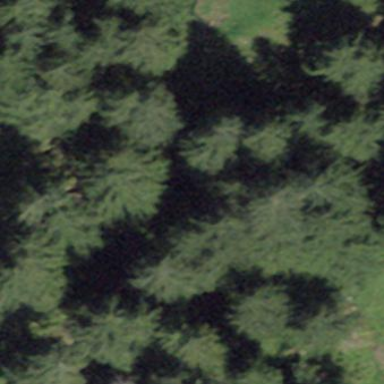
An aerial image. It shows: Forest area.